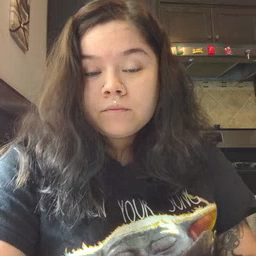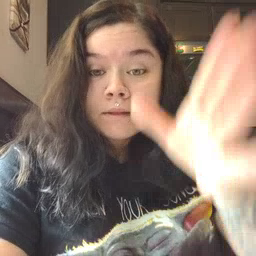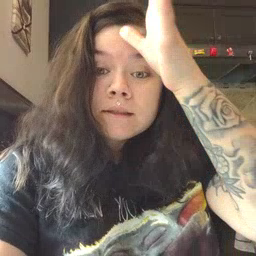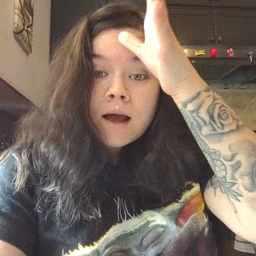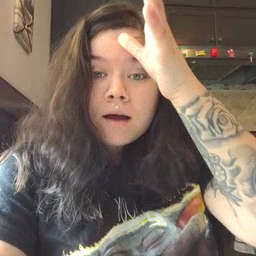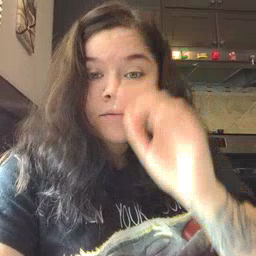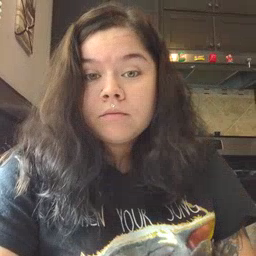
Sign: dad